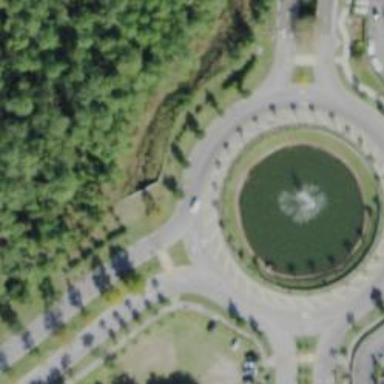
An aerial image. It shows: Unclassified road with asphalt surface leading to roundabout.